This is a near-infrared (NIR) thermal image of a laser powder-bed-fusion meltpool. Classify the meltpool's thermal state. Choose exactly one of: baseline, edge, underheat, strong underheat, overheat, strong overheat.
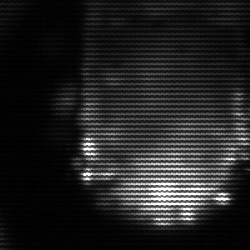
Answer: baseline